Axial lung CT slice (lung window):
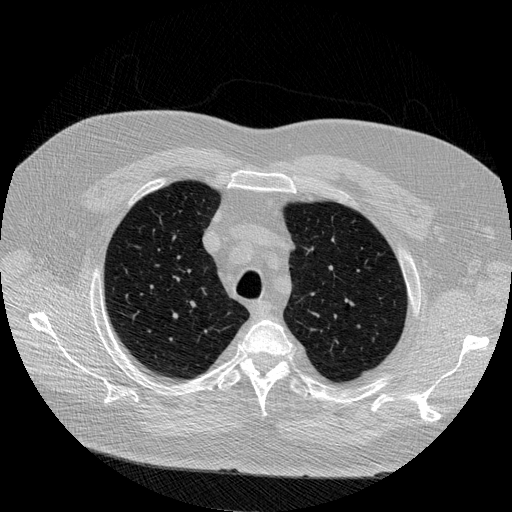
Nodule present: no